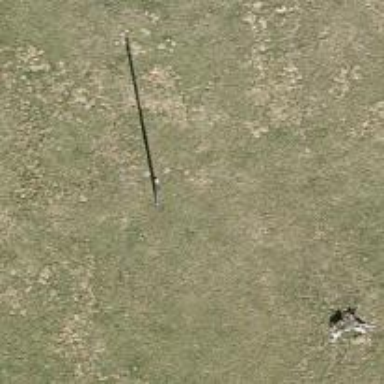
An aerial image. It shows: Power pole.